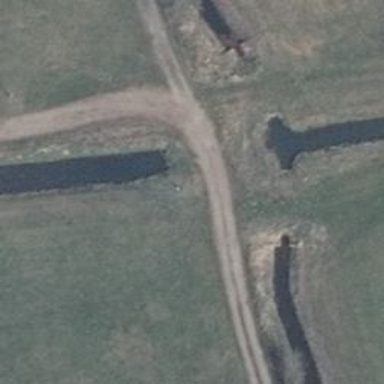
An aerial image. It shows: Culvert tunnel under canal.